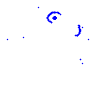
Particle: kaon